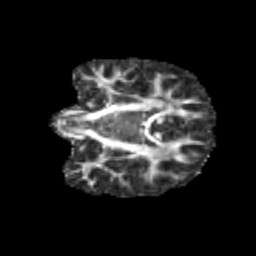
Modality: FA
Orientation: coronal
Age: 10
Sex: female
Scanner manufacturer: siemens
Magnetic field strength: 3 T
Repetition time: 3.8 s
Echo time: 0.07 s